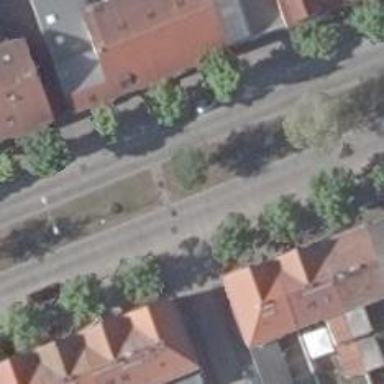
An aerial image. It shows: Tertiary road with sett sidewalk on the right.